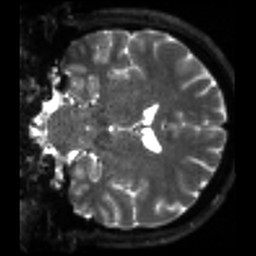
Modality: sbref
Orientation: coronal
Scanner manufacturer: siemens
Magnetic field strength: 3 T
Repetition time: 4 s
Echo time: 0.0594 s